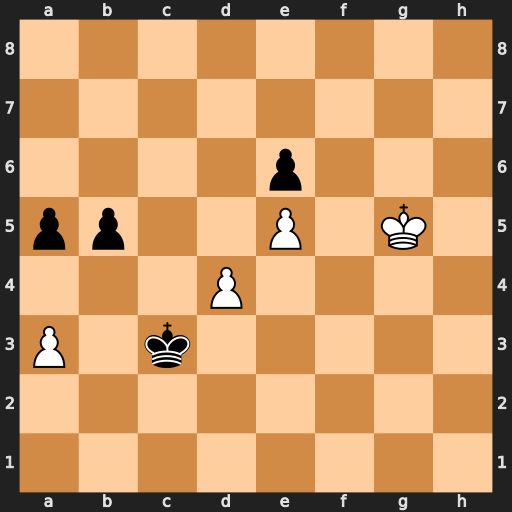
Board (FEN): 8/8/4p3/pp2P1K1/3P4/P1k5/8/8
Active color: w
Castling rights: -
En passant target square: -
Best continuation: d5 b4 axb4 axb4 dxe6